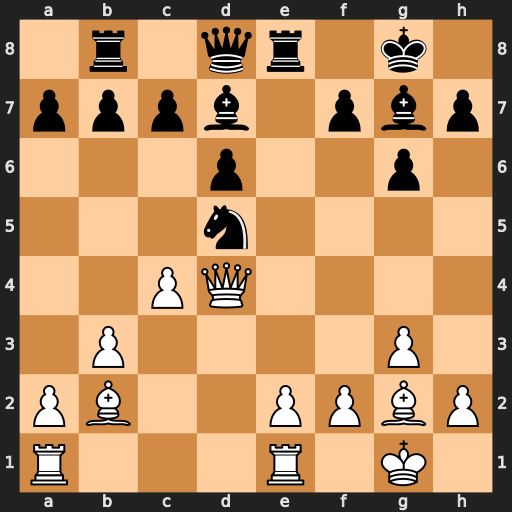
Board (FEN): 1r1qr1k1/pppb1pbp/3p2p1/3n4/2PQ4/1P4P1/PB2PPBP/R3R1K1
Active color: w
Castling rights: -
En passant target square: -
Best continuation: Qxg7#